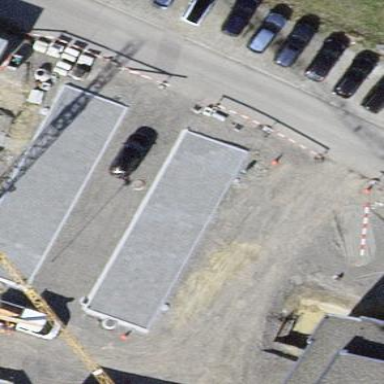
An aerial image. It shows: Parking area.